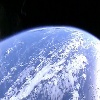
Label: cloud